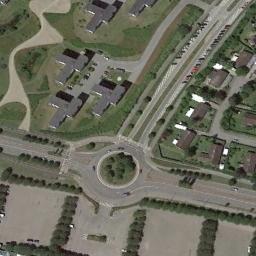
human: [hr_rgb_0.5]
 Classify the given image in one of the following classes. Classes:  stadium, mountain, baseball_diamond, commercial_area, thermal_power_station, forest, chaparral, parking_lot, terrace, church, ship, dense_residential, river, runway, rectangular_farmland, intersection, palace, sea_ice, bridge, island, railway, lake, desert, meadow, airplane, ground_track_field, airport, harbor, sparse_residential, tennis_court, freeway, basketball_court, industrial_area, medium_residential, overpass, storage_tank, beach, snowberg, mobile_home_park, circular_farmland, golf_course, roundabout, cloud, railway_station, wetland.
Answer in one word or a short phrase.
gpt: roundabout